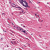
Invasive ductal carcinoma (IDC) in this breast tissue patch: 0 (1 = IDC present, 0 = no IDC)